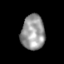
Tissue: skin
Cell type: Epithelial cells
Senescence score: 0.2823
Nuclear area (px): 807
Mean DAPI intensity: 153.478